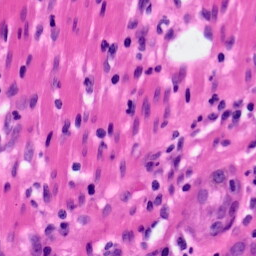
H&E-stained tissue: Pancreatic